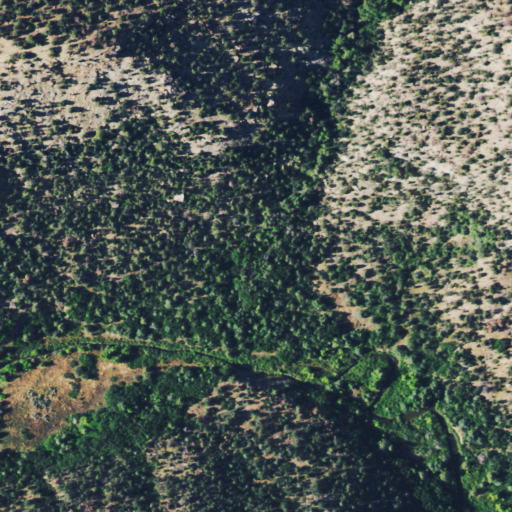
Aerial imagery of valley in Colorado named Manly Draw containing evergreen forest, shrub, deciduous forest, herbaceous wetlands, and woody wetlands